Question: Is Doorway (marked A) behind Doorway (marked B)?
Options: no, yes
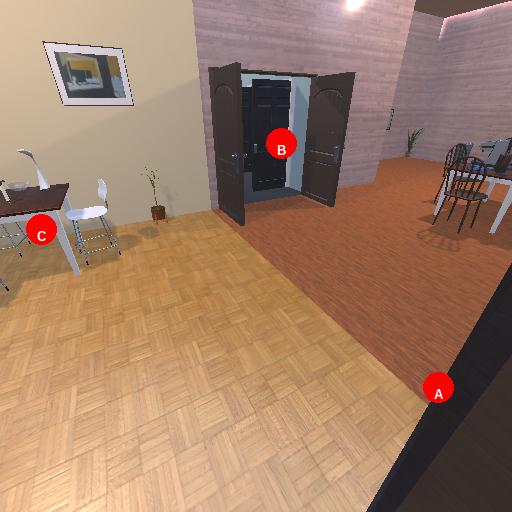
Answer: no